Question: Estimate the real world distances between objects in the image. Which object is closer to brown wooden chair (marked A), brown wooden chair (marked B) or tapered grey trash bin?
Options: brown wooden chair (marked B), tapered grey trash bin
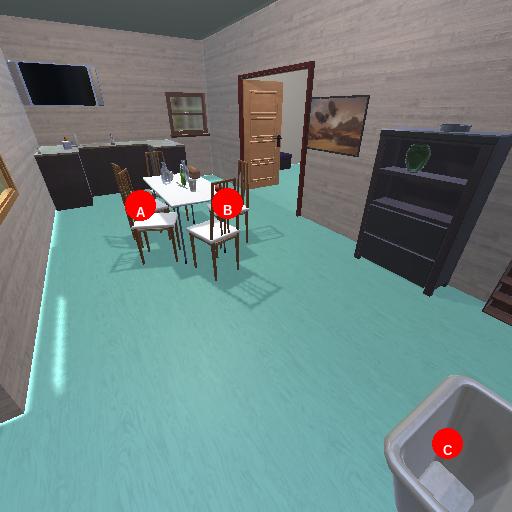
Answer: brown wooden chair (marked B)